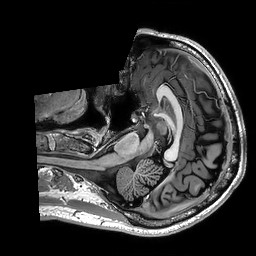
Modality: T1w
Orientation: axial
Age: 40
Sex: male
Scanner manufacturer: philips
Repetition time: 0.006528 s
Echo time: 0.00294 s